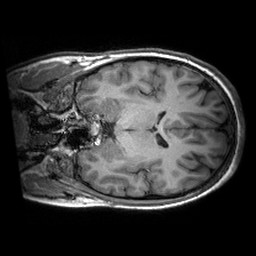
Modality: T1w
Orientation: coronal
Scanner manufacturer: siemens
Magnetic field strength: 3 T
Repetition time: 2.53 s
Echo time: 0.00288 s